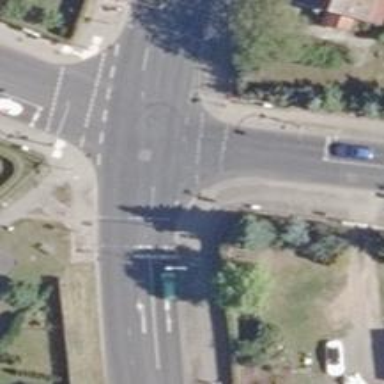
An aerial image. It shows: Traffic signals at road crossing.